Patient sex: M
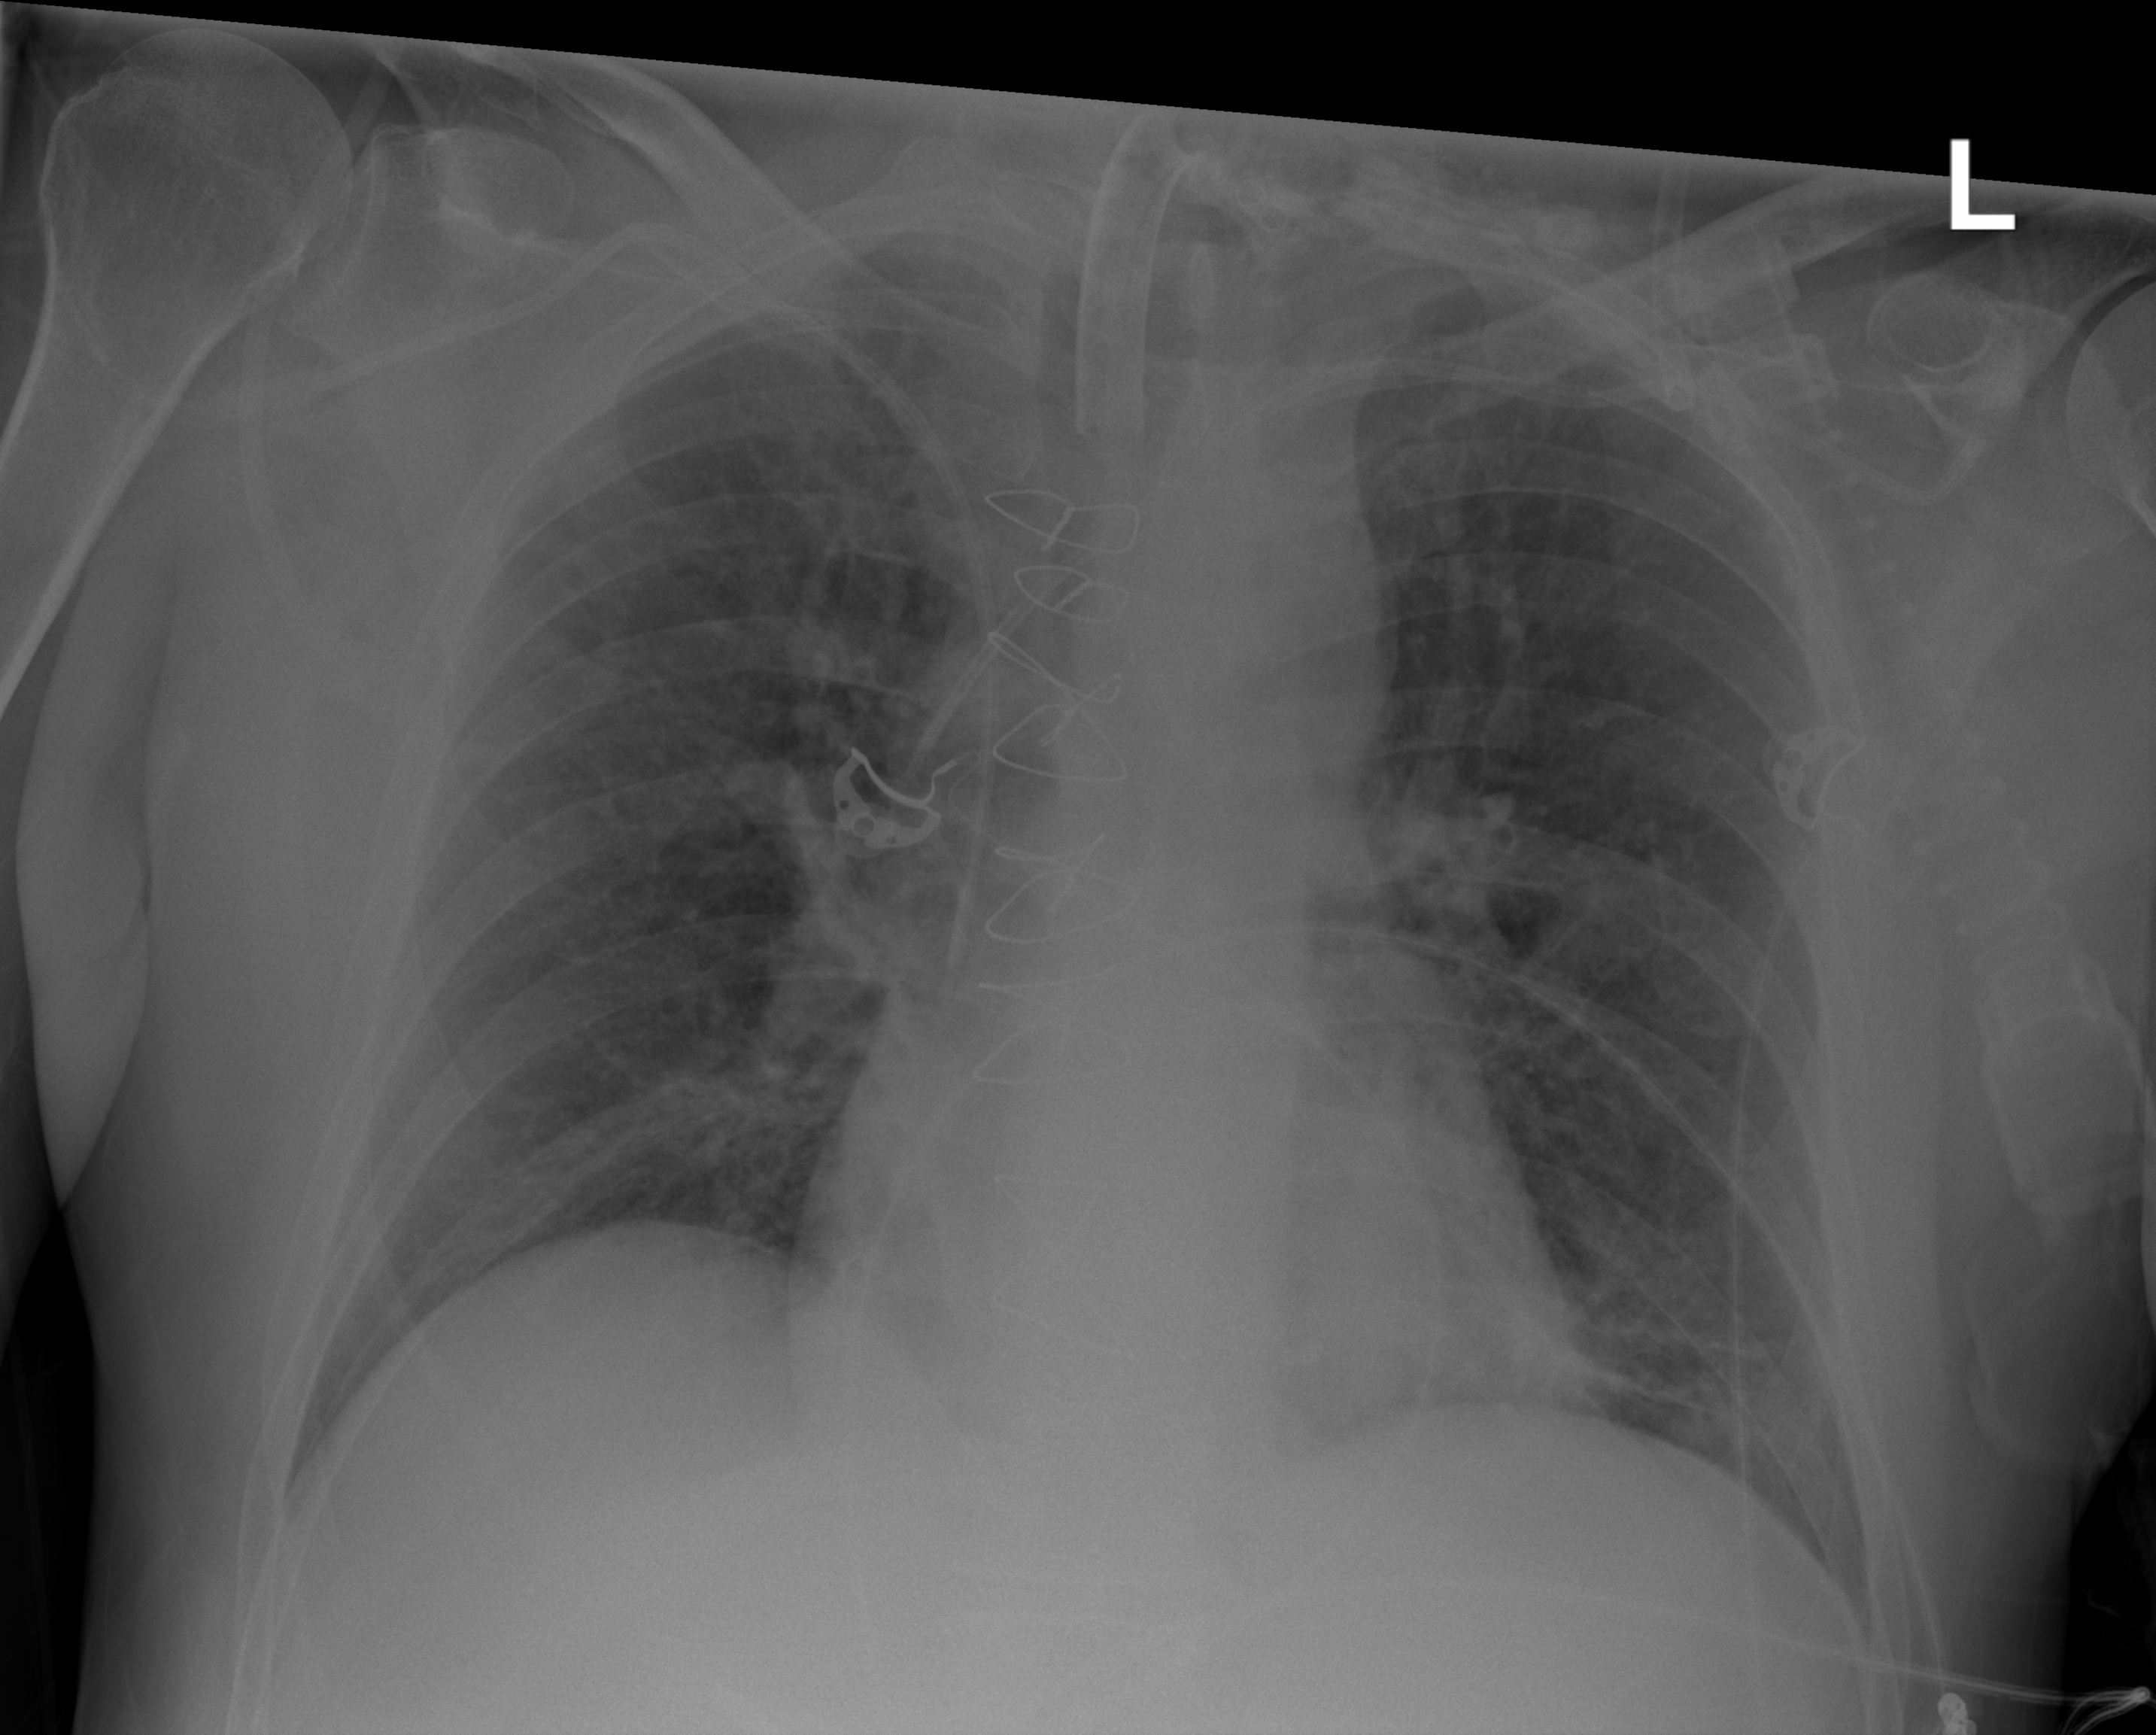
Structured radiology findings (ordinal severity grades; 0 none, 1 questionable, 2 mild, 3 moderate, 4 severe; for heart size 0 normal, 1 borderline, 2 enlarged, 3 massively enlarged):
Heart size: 0
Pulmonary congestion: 2
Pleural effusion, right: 0
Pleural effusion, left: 0
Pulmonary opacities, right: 0
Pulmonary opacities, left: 2
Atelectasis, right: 0
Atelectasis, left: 2